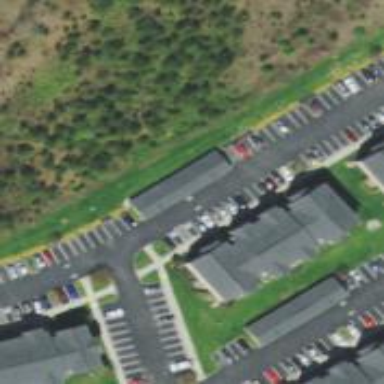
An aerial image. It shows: Parking space.